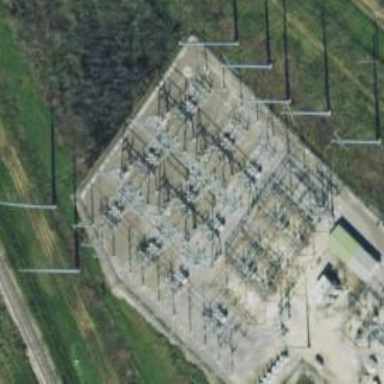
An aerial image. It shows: Outdoor power substation at the transmission level.